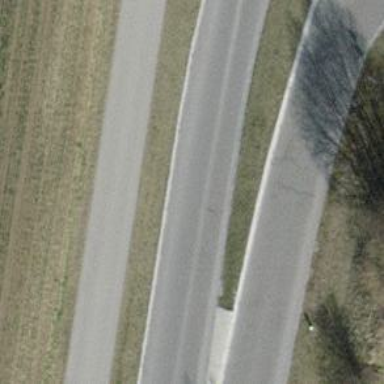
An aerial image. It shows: Secondary road with asphalt surface and traffic calming island.